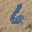
Label: 6